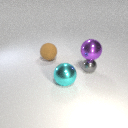
large brown rubber sphere to the left of large cyan metal sphere